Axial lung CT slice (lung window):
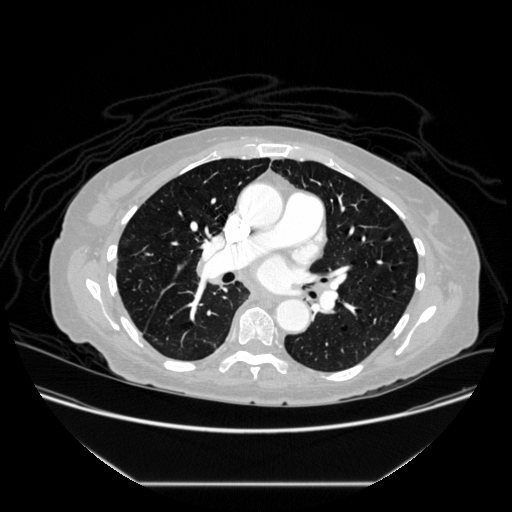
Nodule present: no